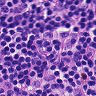
Metastatic tissue present: no